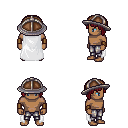
a pixel art fantasy rpg character, male body template, human, dark skin, white cape, metal pants, brunette pageboy hairstyle, chain helm, leather bracers, four views (front, back, left, right), 2x2 character sprite sheet, small pixel art, hard edges, no anti-aliasing